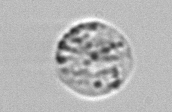
Label: Amoeba